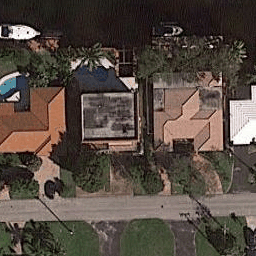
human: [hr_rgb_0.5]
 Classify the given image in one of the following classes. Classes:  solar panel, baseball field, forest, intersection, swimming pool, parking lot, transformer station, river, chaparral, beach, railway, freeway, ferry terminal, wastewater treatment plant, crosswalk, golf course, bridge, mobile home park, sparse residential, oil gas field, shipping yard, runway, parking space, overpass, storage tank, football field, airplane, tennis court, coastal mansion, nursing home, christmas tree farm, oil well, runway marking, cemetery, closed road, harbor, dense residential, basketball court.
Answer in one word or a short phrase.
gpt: coastal mansion